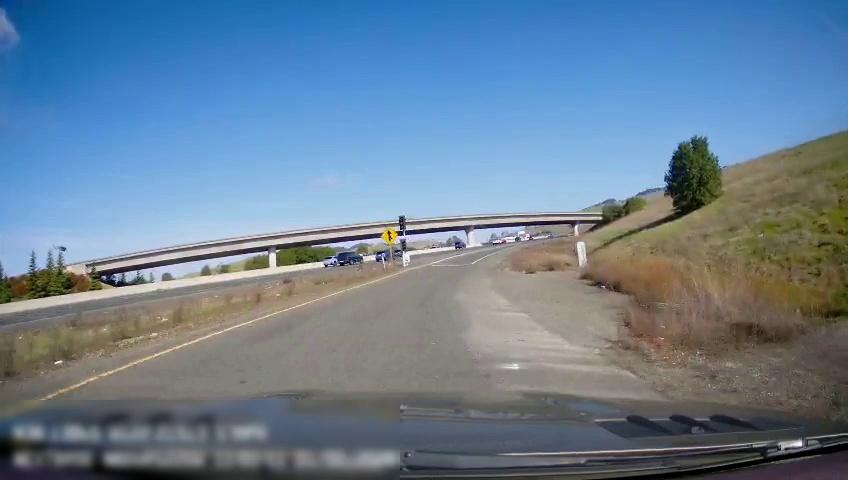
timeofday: Day
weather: Sunny
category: Drivable Space
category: Vehicles | Car
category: Vehicles | SUV
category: Vehicles | Car
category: Vehicles | SUV
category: Vehicles | Car
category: Lanes | Current Lane
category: Lanes | Alternate Lane
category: Lanes | Alternate Lane
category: Traffic | Signs
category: Traffic | Lights
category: Traffic | Lights
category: Traffic | Signs